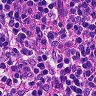
Metastatic tissue present: no